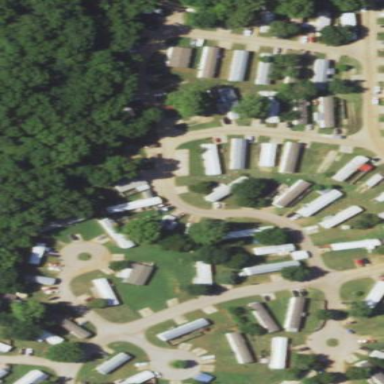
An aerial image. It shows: Residential area known as trailer park.